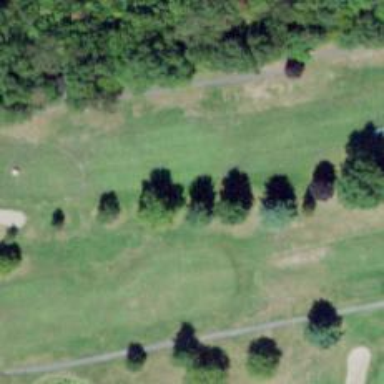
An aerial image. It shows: Golf hole.